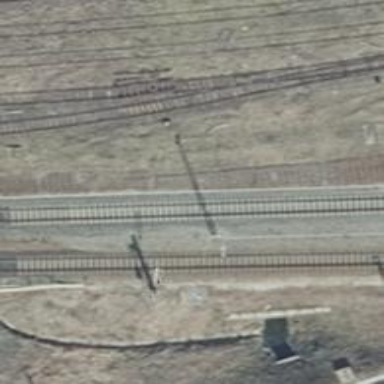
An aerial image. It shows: Abandoned railway spur.